Field crop: tomato
Growth stage: 1
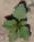
Species: solanum